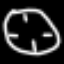
Label: clock